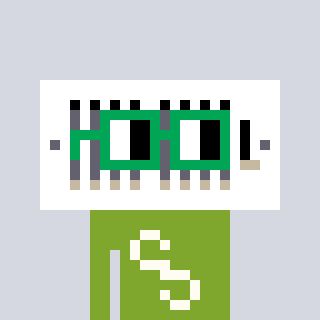
a pixel art character with square green glasses, a vent-shaped head and a slimegreen-colored body on a cool background